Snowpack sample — Loveland Pass, Silver Plume, Colorado, USA (2/11/26, 12:00 PM MST)
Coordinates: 39.663, -105.886
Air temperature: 35 °F
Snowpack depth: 82 cm
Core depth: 40 cm
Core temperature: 23 °F
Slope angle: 13°, slope face: 12°
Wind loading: high
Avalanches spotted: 1
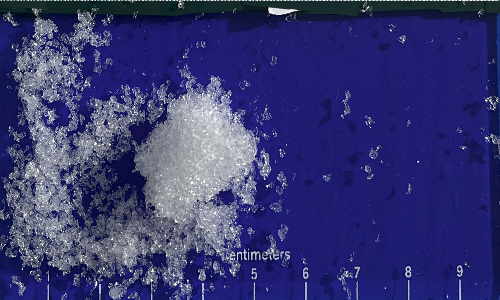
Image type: core
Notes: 1 small avalanche spotted on the north side of the bowl, lots of wind loading